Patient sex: M
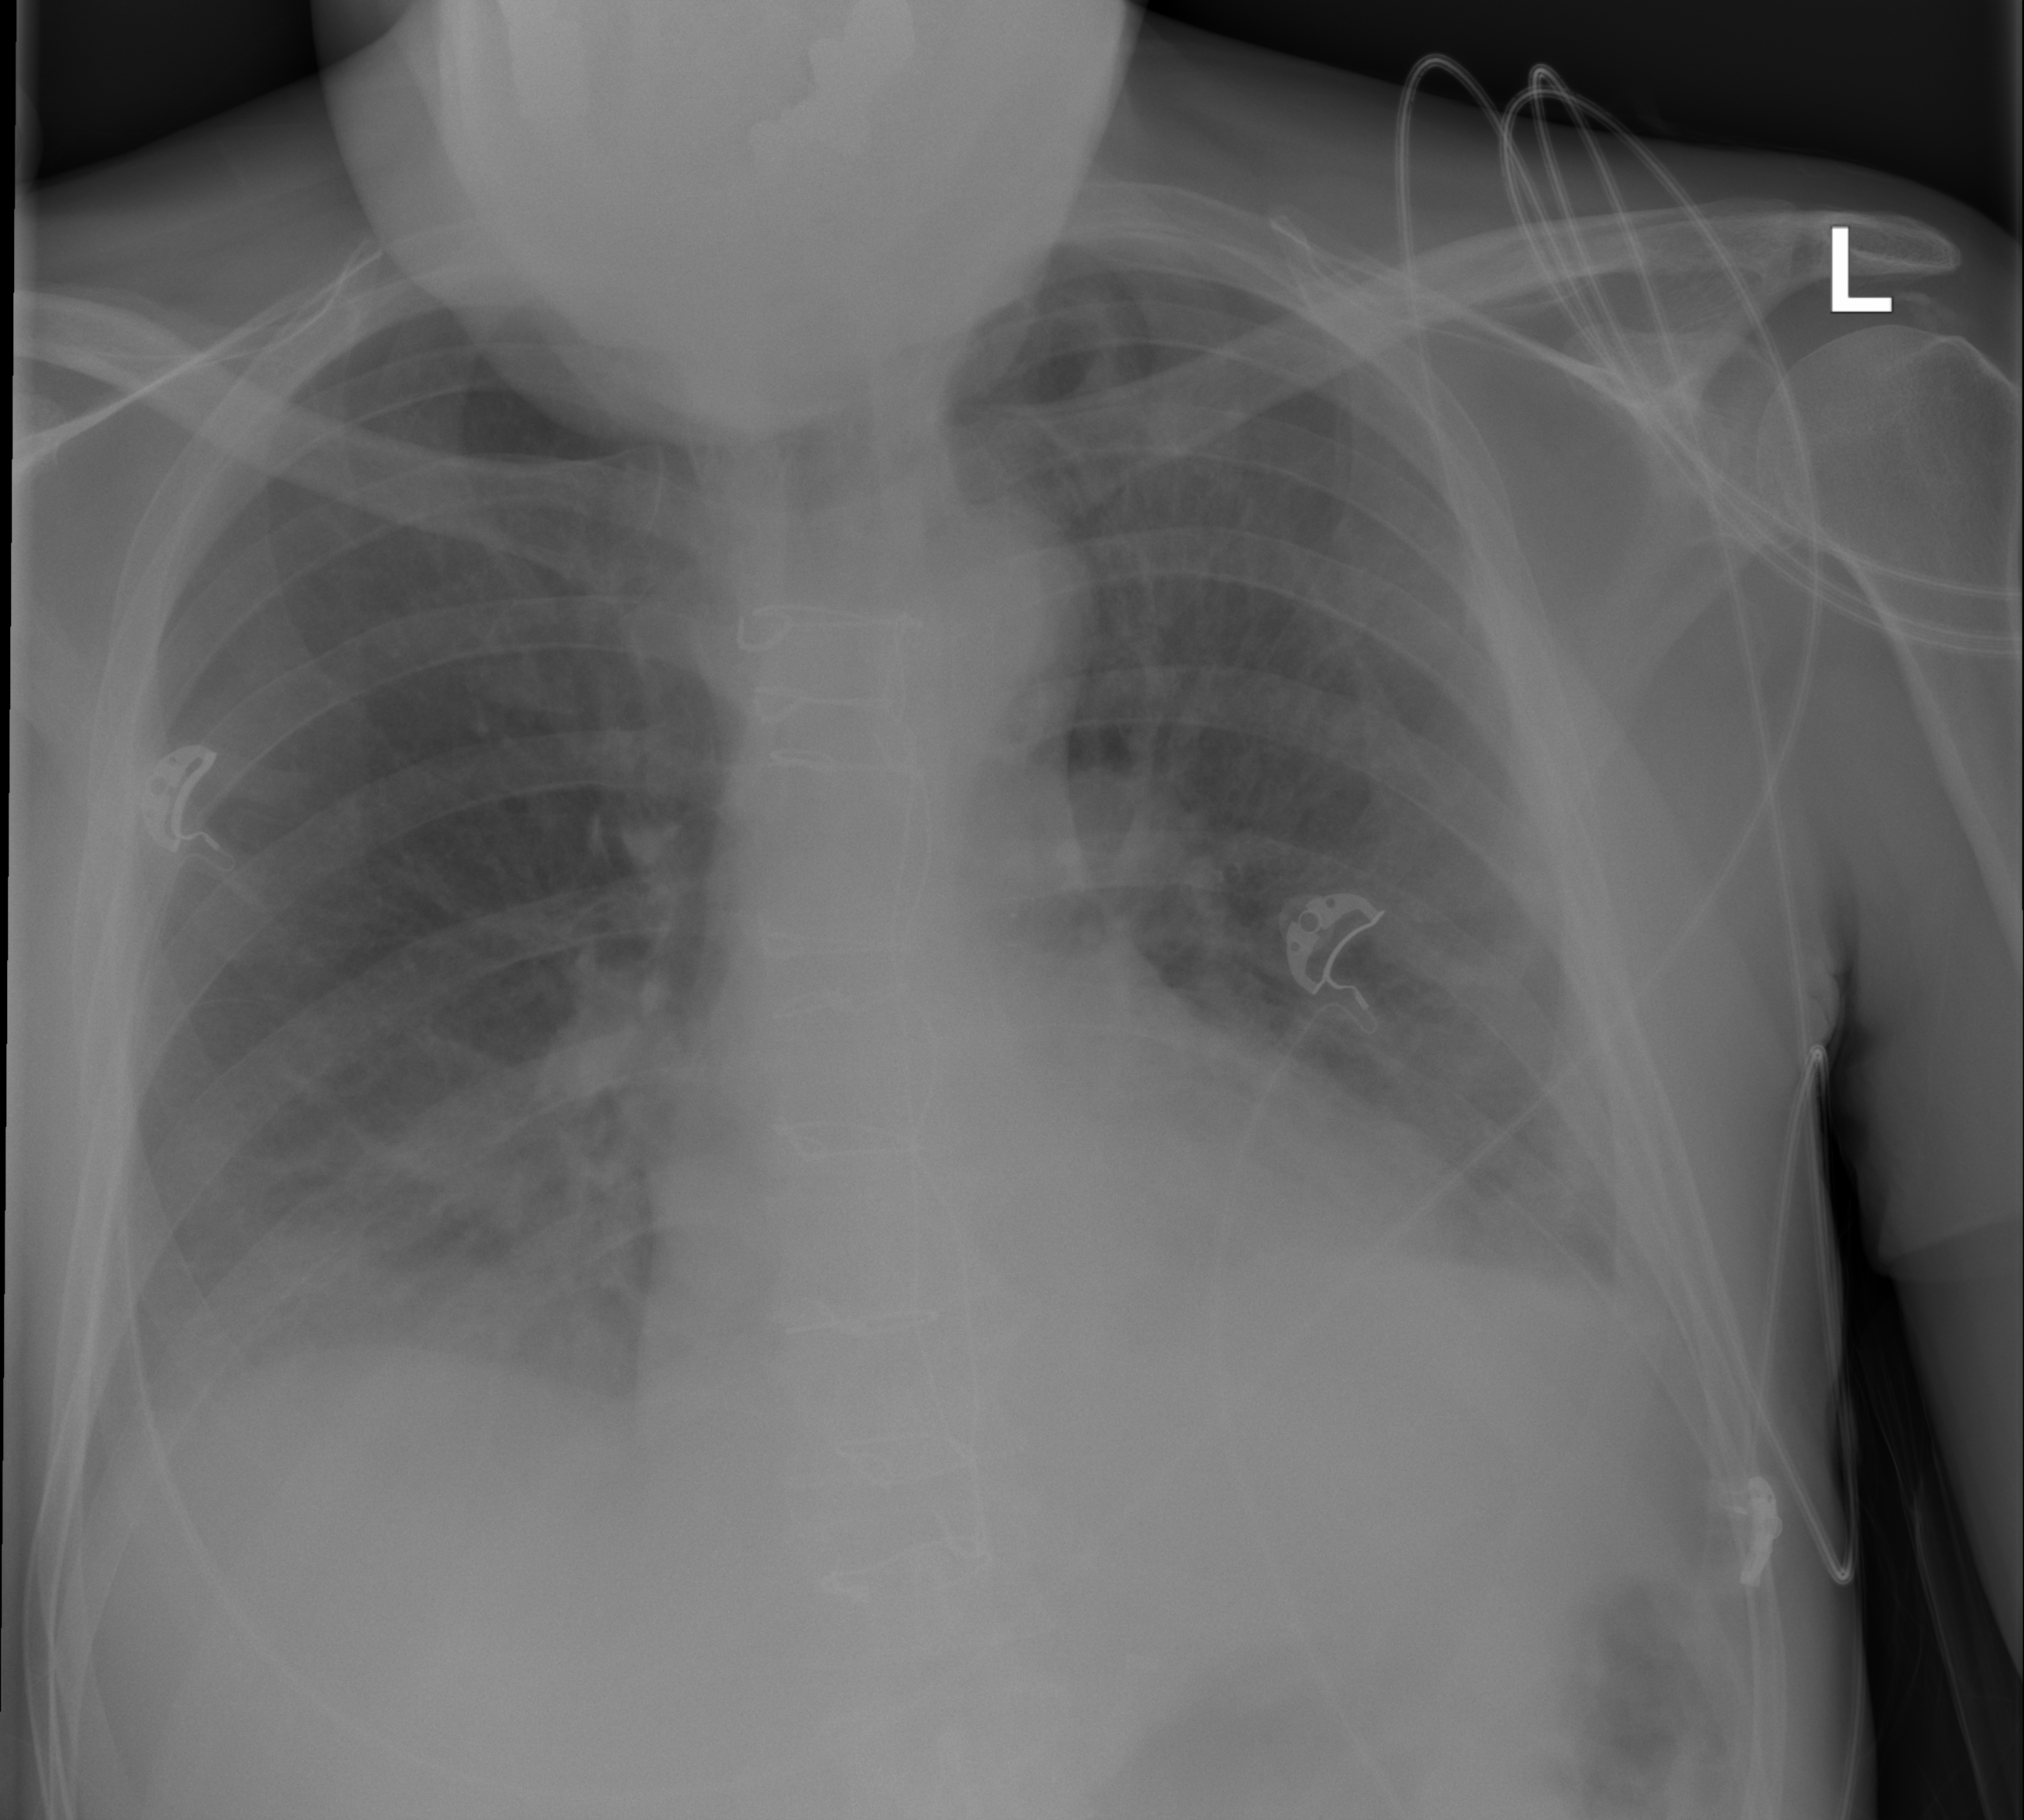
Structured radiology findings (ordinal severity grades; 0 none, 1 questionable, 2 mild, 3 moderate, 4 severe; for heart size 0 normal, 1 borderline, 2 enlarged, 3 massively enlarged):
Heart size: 0
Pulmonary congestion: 0
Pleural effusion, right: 2
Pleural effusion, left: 2
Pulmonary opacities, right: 1
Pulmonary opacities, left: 0
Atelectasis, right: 0
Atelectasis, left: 0